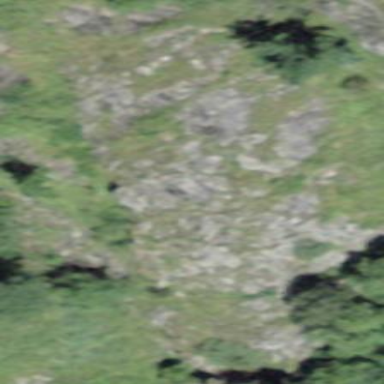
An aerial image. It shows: Landscape dominated by bare rock.